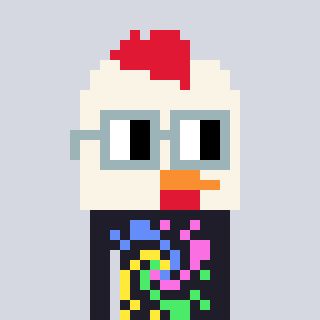
a pixel art character with square dark gray glasses, a chicken-shaped head and a grayscale-colored body on a cool background